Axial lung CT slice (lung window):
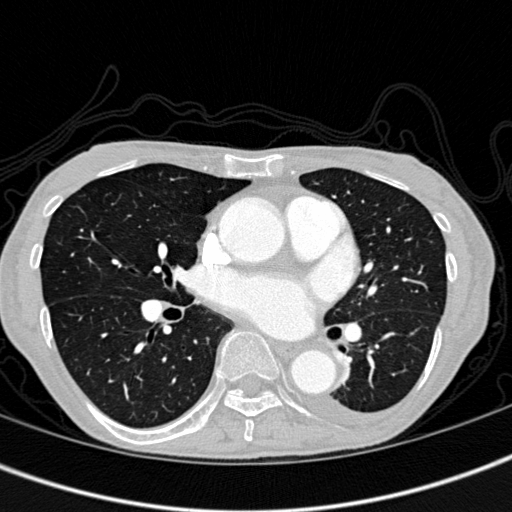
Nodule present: no